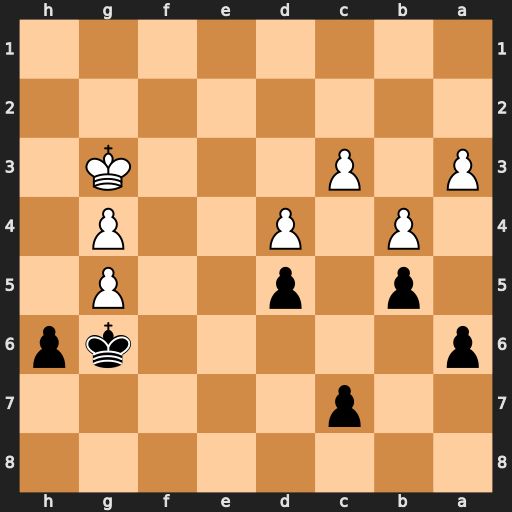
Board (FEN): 8/2p5/p5kp/1p1p2P1/1P1P2P1/P1P3K1/8/8
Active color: b
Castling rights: -
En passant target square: -
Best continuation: Kxg5 Kf3 Kh4 Kf4 c6 Kf3 Kh3